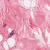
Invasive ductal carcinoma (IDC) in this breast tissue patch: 0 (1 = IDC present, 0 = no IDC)